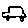
Label: car